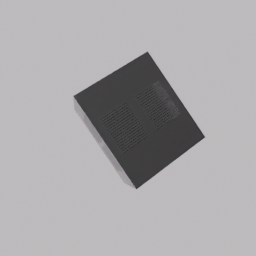
Label: appliances